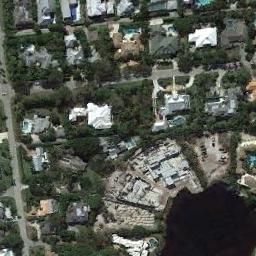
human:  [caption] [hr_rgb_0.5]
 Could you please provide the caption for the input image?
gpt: Many roads and circularly arranged houses in a densely populated area surround a lake and trees .

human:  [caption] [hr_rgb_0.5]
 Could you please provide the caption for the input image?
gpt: The residential area is ringed by several roads .

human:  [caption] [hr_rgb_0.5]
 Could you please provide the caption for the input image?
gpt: A dense residential area with a lot of greenery and lots of houses of different sizes is next to the lake .

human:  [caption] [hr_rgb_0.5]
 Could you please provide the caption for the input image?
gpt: The dense residential is next to the lake .

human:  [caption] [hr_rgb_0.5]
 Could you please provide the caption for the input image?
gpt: There are buildings with green trees around on dense residential area .